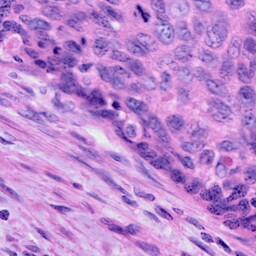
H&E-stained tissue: Cervix